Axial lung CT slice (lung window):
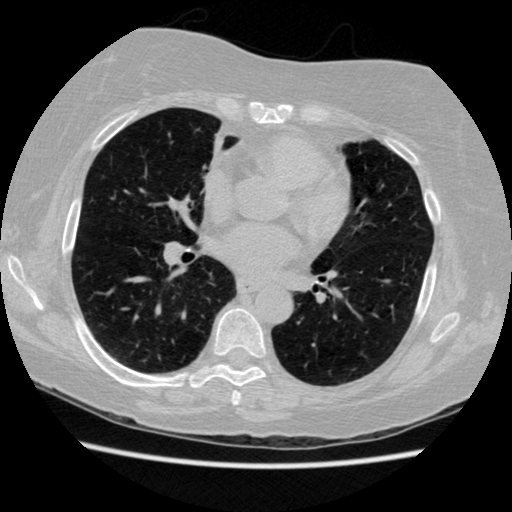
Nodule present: no